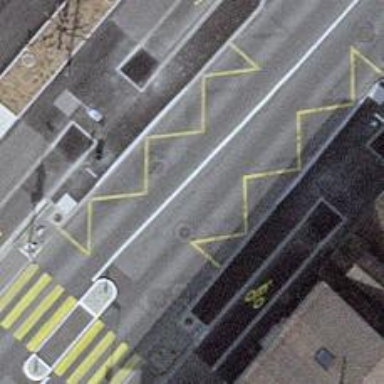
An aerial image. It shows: Public transport stop position.